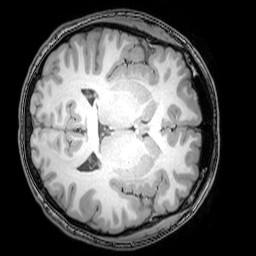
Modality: T1w
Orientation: axial
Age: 20
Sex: male
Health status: healthy
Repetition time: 0.081 s
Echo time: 0.037 s